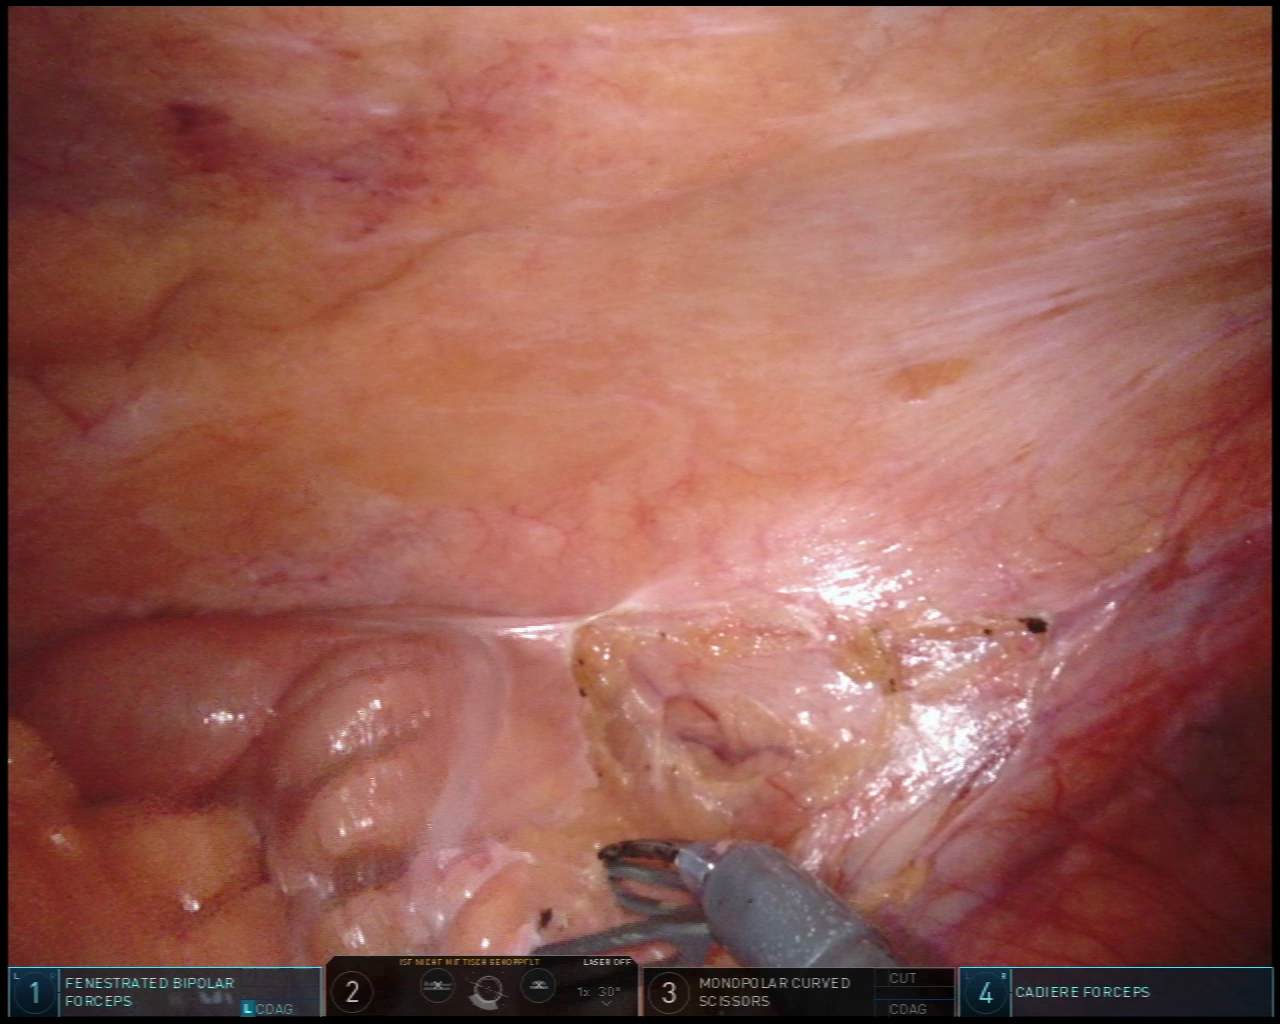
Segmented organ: abdominal_wall
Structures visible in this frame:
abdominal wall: yes
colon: yes
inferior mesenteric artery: no
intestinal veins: no
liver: no
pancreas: no
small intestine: no
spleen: no
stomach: no
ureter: no
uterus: no
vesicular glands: no